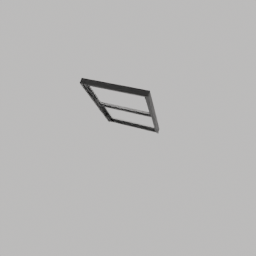
Label: architecture